Aerial crown-view tile of a tropical tree (Barro Colorado Island, Panama), acquired 20250317:
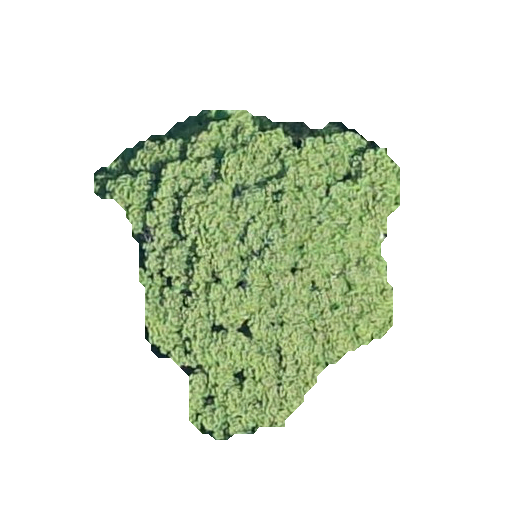
Species: Jacaranda copaia
GBIF accepted scientific name: Jacaranda copaia
Crown area: 100.577 m²